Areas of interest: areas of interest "Park Square"
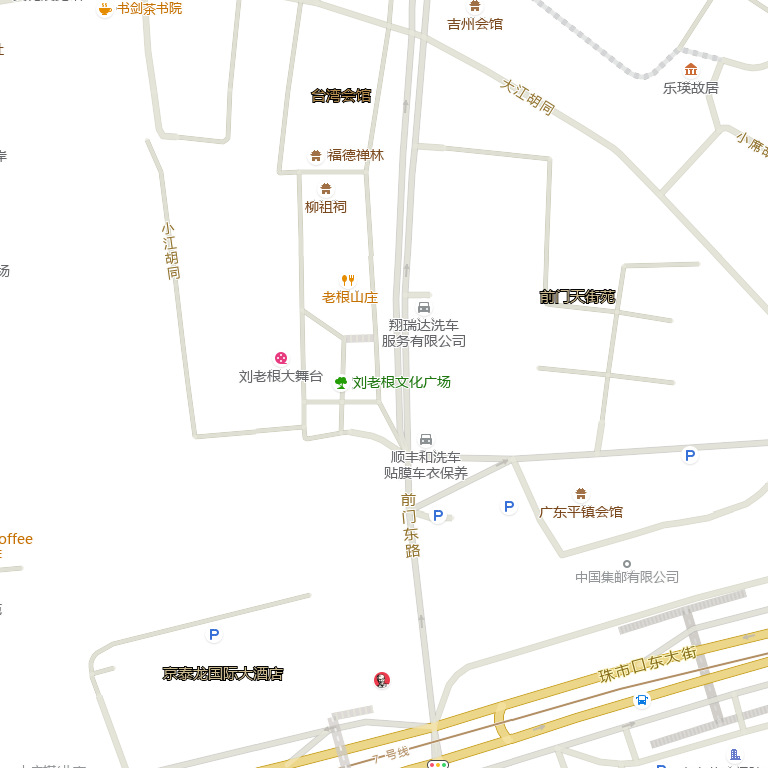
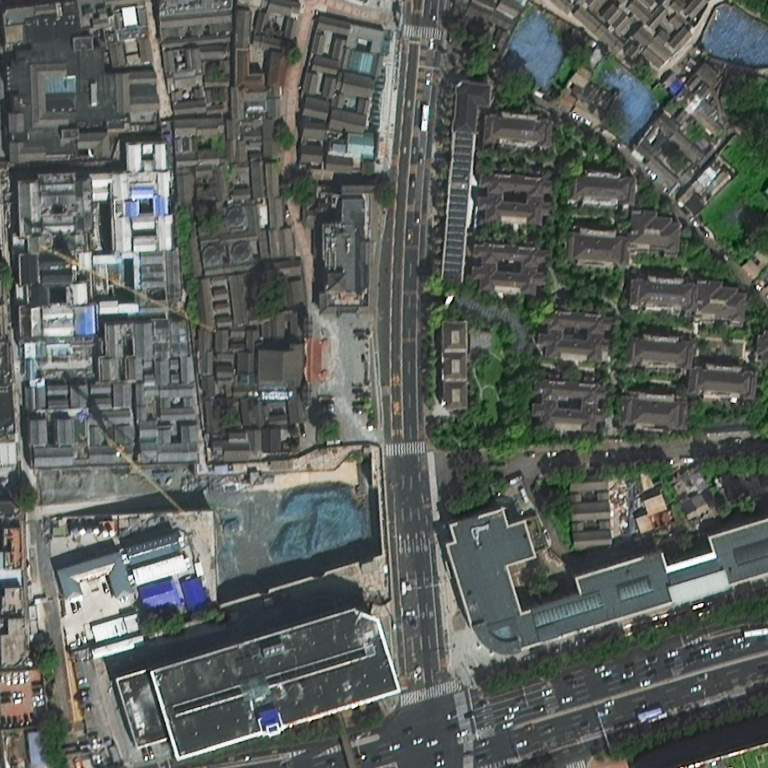